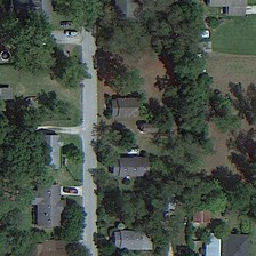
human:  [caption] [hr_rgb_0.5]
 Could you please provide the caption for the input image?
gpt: the flats in the residential is surrounded by some trees .

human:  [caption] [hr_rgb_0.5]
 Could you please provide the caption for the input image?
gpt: It is a quiet residential district where several houses are settled.

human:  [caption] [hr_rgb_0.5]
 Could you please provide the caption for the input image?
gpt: On the grass there is a house with a roof between the rooftops along the way.

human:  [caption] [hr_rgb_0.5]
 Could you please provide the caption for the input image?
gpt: Along a path, there are several houses with sloping roofs among the trees on the lawn.

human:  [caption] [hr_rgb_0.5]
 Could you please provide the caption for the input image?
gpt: This is a quiet residential area where several houses are settled.